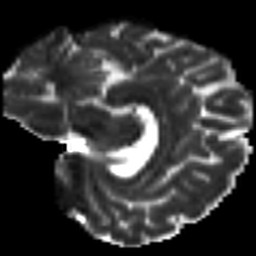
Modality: T2w
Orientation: sagittal
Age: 50
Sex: female
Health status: ill
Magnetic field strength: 3 T
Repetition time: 8.4 s
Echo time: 0.0926 s